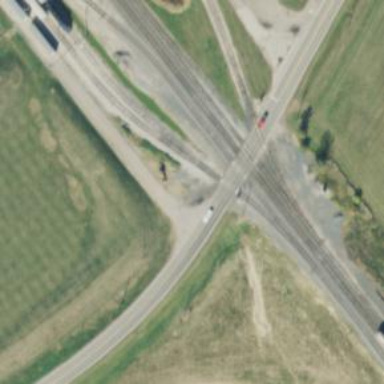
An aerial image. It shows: Level crossing with lights at the railway.